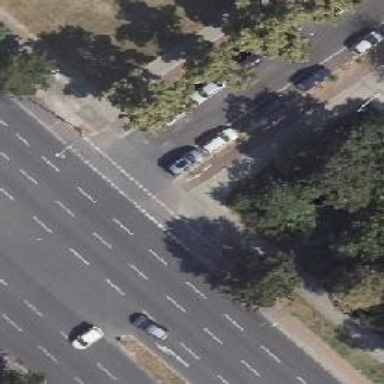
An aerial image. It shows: Cycleway designed as link.